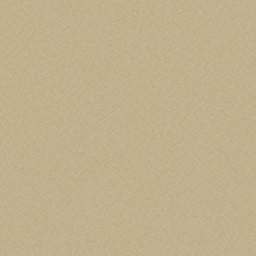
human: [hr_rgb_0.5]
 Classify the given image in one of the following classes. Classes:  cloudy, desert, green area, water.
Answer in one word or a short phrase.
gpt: desert